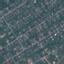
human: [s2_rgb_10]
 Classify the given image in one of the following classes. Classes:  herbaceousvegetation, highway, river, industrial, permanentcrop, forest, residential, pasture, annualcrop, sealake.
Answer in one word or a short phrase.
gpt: Residential